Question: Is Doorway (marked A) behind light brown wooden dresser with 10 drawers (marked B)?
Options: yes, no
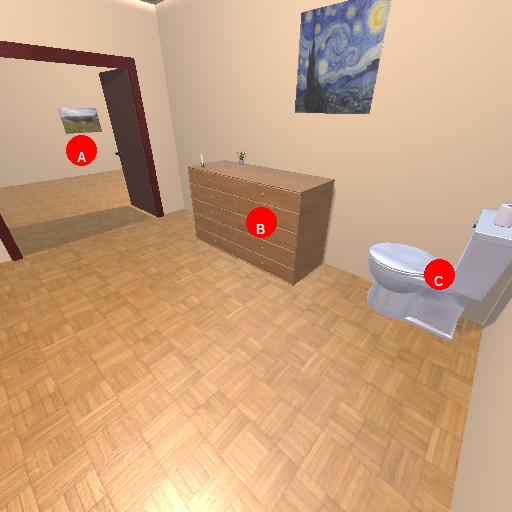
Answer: yes